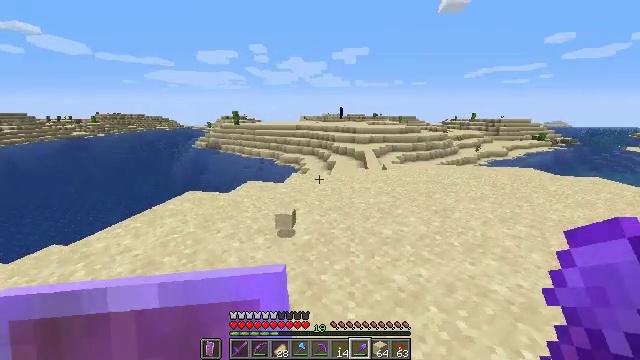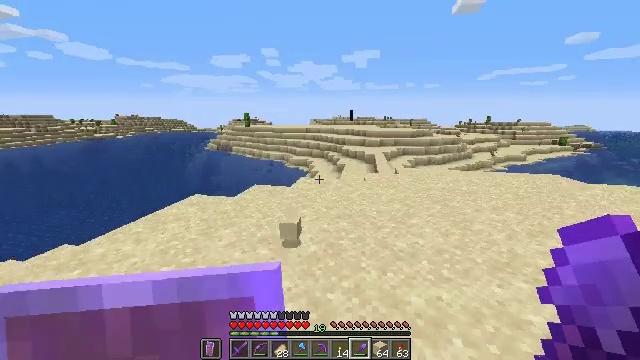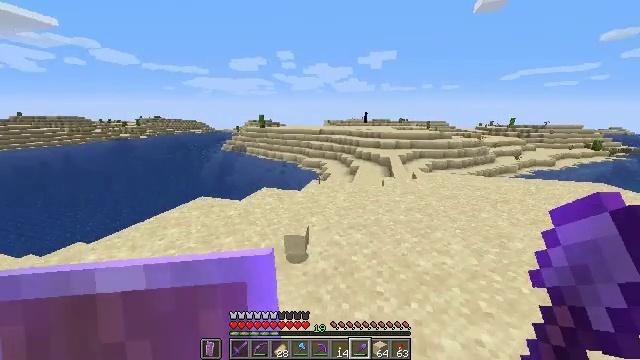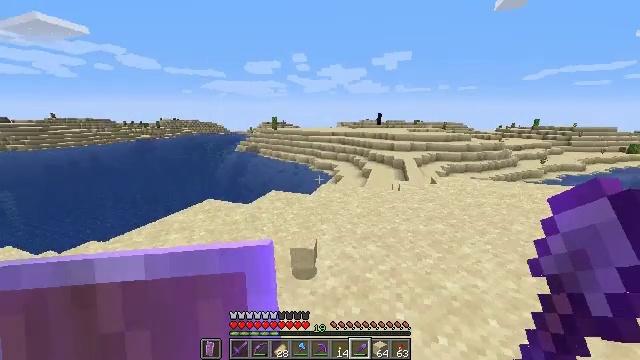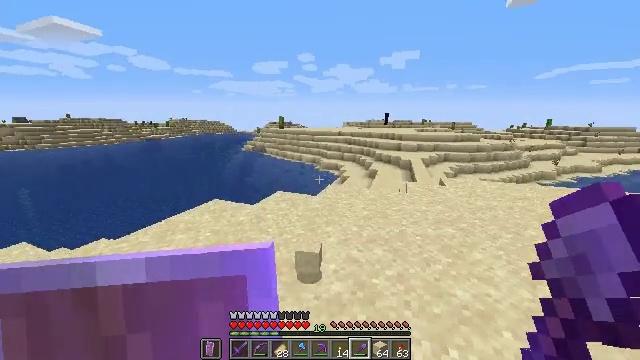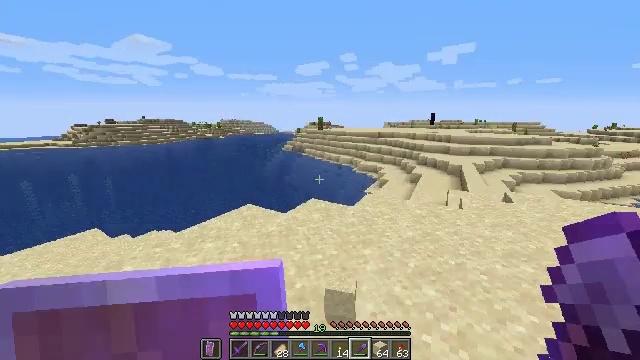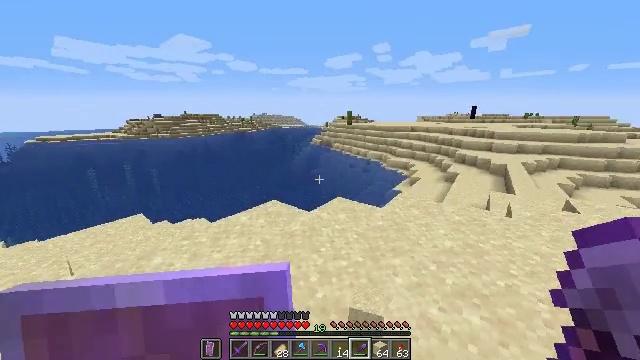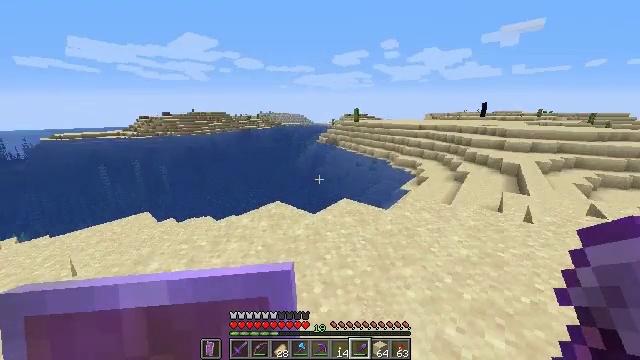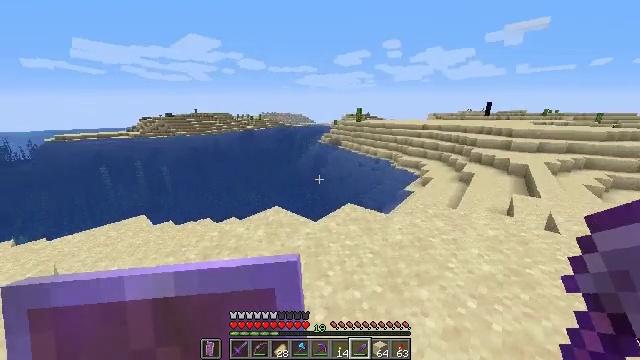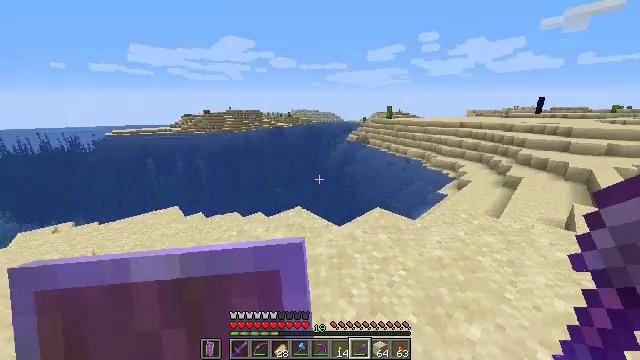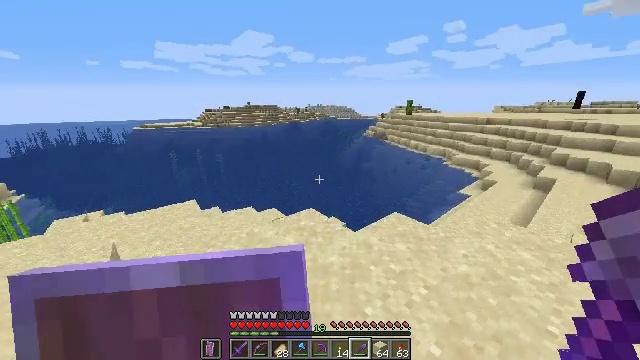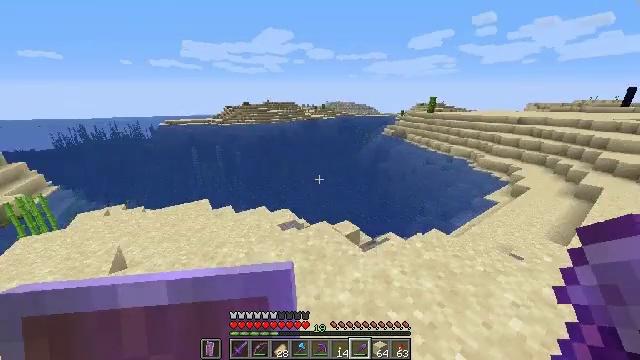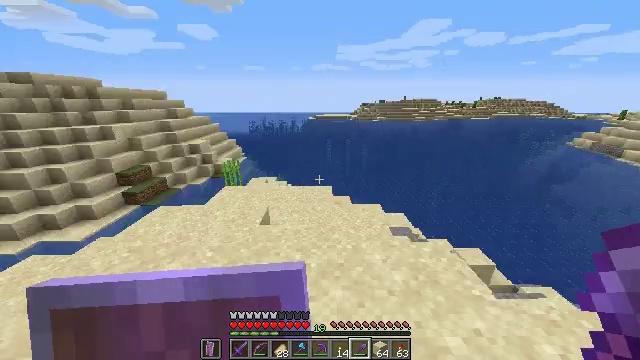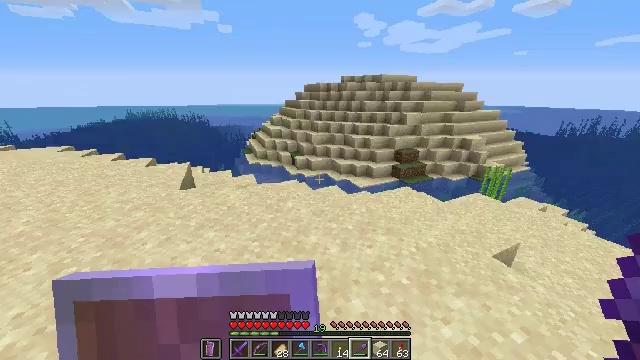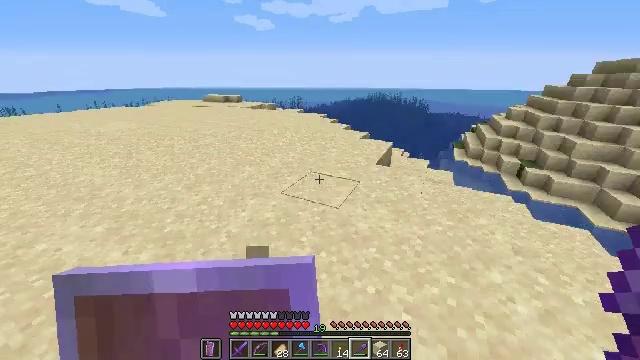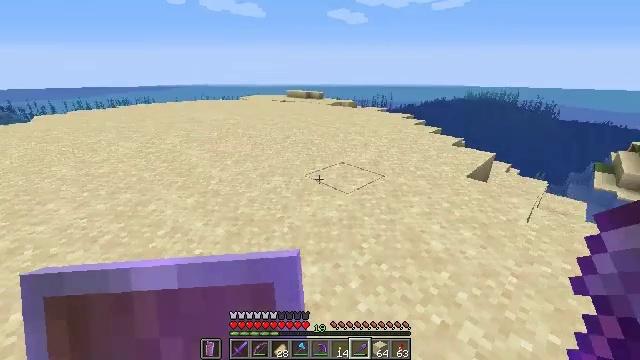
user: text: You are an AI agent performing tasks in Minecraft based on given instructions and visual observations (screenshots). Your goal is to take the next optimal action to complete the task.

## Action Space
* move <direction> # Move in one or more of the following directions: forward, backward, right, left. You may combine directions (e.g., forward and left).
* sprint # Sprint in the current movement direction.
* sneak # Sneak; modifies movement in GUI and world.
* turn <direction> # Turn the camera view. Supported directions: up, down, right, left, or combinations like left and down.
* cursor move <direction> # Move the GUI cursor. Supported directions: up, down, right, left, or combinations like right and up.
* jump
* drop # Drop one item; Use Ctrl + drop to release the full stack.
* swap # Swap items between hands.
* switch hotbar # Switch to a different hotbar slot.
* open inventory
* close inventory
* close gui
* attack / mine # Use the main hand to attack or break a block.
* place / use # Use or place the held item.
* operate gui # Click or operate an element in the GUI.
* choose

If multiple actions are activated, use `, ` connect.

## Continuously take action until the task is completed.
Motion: motion action
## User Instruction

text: Dig up some sand.
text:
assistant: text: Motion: move forward, sprint, turn left
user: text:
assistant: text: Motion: move forward, sprint, turn left
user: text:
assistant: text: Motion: move forward, sprint, turn left
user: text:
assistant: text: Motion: move forward, sprint, turn left
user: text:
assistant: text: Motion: move forward, sprint, turn left
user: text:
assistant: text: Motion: move forward, sprint, turn left and down
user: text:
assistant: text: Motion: move forward, sprint, turn left
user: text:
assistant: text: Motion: move forward, sprint
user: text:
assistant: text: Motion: move forward, sprint, turn left
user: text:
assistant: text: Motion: move forward, sprint, turn left and down
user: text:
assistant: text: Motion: move forward, sprint, turn left
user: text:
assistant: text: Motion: move forward, sprint, turn left
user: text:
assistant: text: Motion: turn left and down
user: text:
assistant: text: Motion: turn left and down
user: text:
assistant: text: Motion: turn left
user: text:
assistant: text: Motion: turn left
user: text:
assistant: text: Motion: turn left
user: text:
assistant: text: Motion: turn left
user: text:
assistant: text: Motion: no_op
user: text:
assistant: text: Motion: move forward
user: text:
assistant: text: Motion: move forward
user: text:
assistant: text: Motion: move forward
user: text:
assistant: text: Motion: move forward
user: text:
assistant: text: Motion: move forward
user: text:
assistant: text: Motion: move forward
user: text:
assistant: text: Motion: close inventory
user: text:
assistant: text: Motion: close inventory
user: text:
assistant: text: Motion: close inventory
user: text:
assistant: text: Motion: no_op
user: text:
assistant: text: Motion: no_op